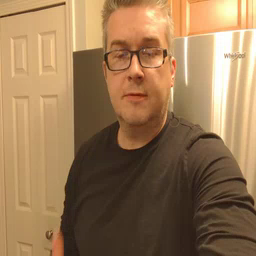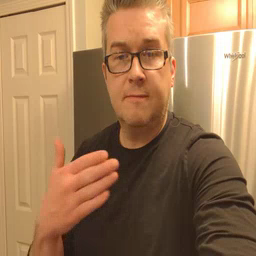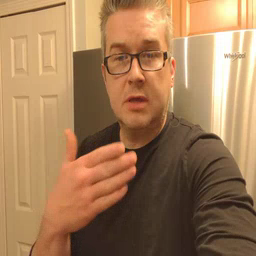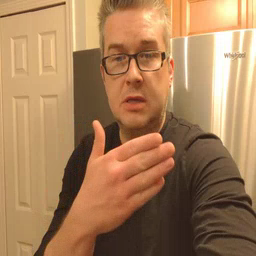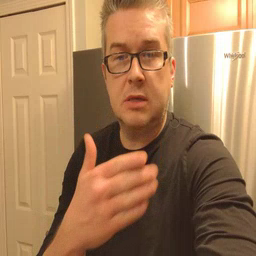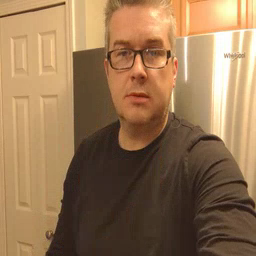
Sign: fish